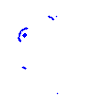
Particle: proton